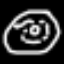
Label: donut